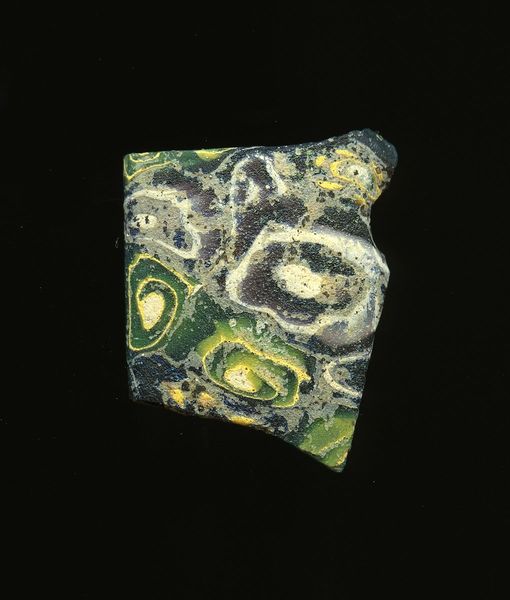
Titel: Fragment eines Gefäßes
Standort: Hamburg
Institution: Museum für Kunst und Gewerbe Hamburg
Schlagwörter: glas, antike, technik, kaiserzeit, aufbewahrung, blumenornamente, schankgeschirr, gefäß, behälter, frühe kaiserzeit, prinzipat, römische, millefiori, mittlere, späte